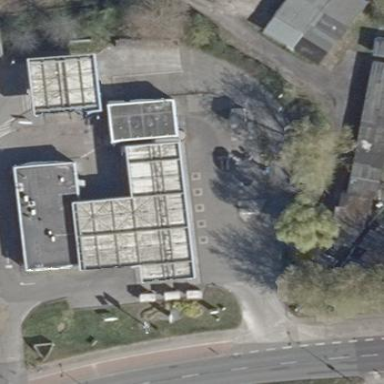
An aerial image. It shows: View of roof of building.